Question: I am trying to understand how does Facebook Messenger create a button at the button of the screen which stays on top of the 'UITableView' and follows the scrolling as well?

I want to implement the blue button on the bottom right. What should be my approach to achieve something like that?
Any push in the right direction will be highly appreciated.
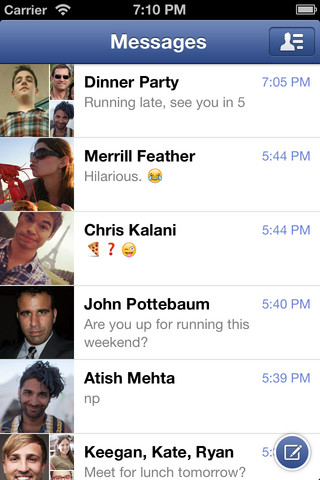
Answer: There are a few avenues to take when adding the overlay view:
- As a subview of the wrapping 'UINavigationController', which means it won't scroll with the content of the table- As a section footer of a plain-style 'UITableView' that has only 1 section- As a subview of the 'UITableView' and use 'UIScrollViewDelegate''s 'scrollViewDidScroll:' to continuously update the view's frame as the user scroll's the table (which makes it appear to stay motionless)